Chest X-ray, PA view. Patient: 63 years old, sex F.
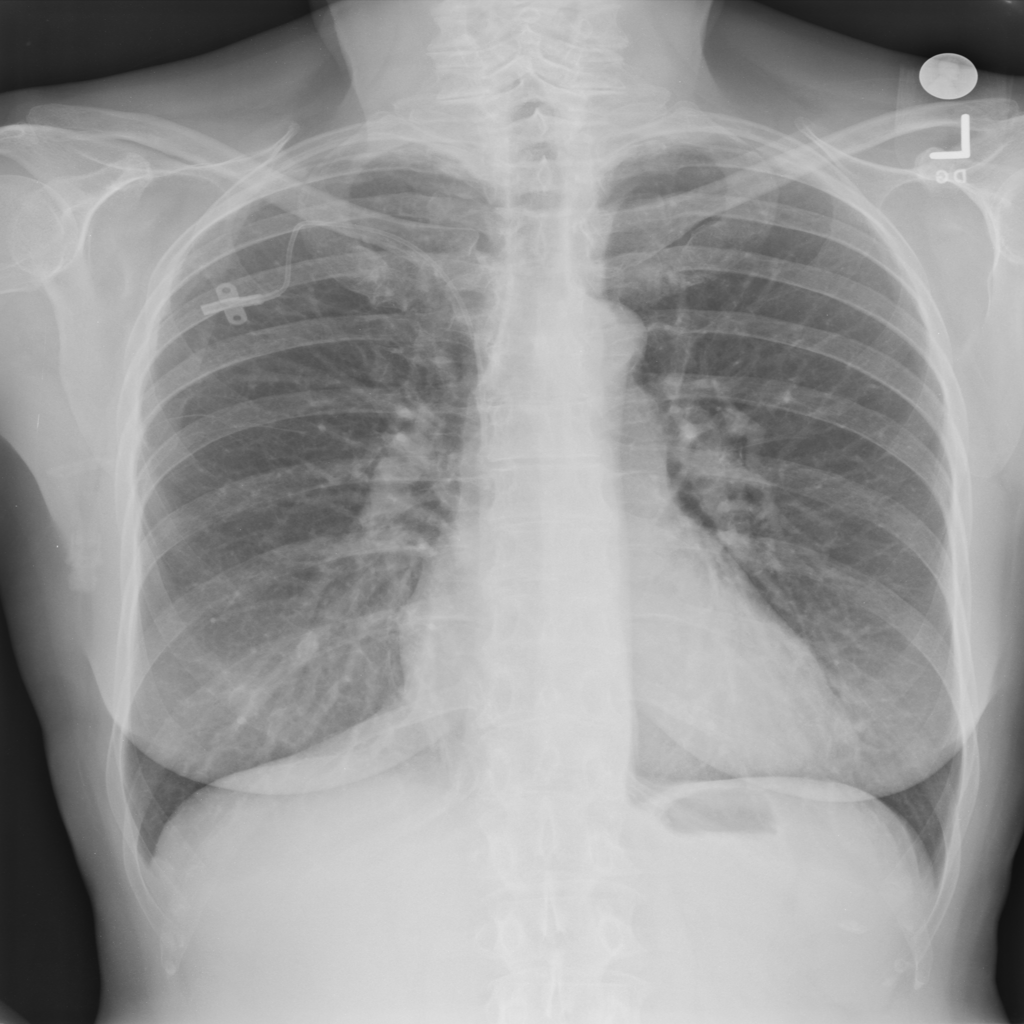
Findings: No Finding